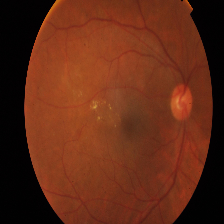
Diabetic retinopathy grade: Proliferative DR